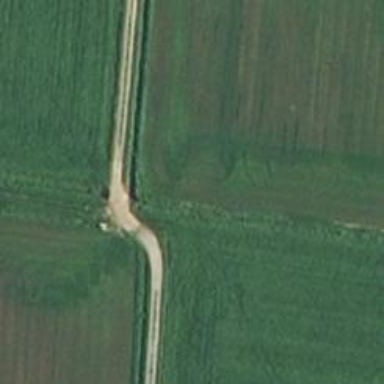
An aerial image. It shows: Track road with grade4 tracktype.